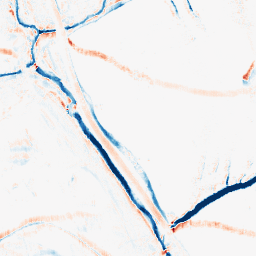
Category: morphological
Decomposition family: morphological_rect
Decomposition parameters: operation: average
width: 5
height: 10
Upsampling method: sinc_blackman
Upsampling parameters: scale: 4
kernel_size: 16
Upsampling scale: 4